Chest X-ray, PA view. Patient: 57 years old, sex M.
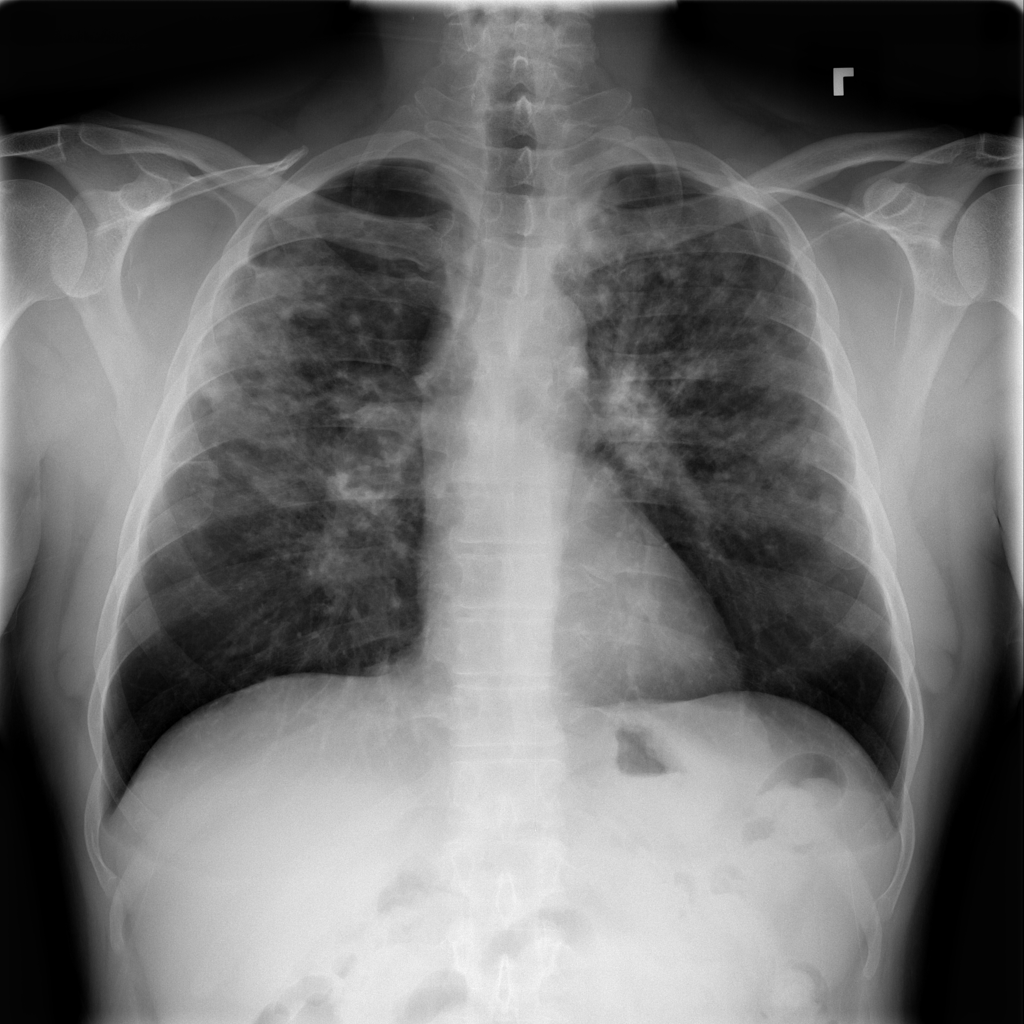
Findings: Fibrosis, Nodule